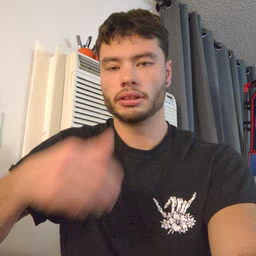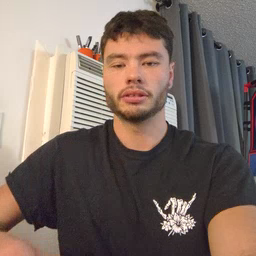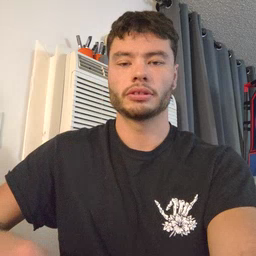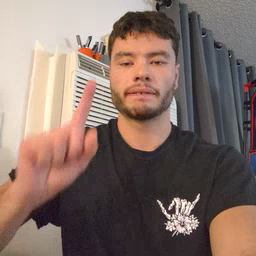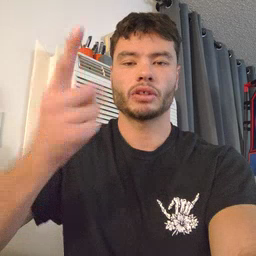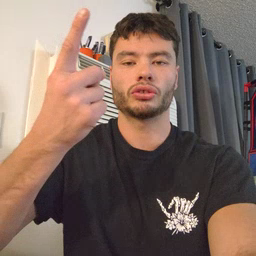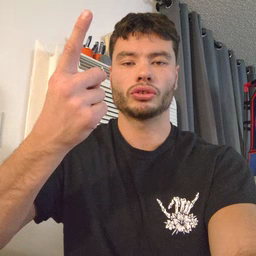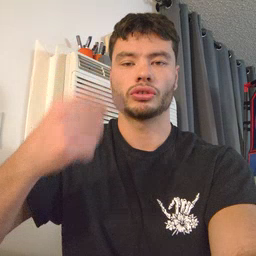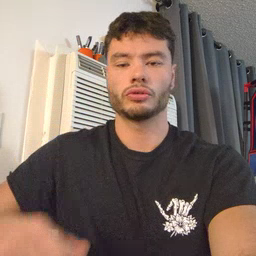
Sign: first